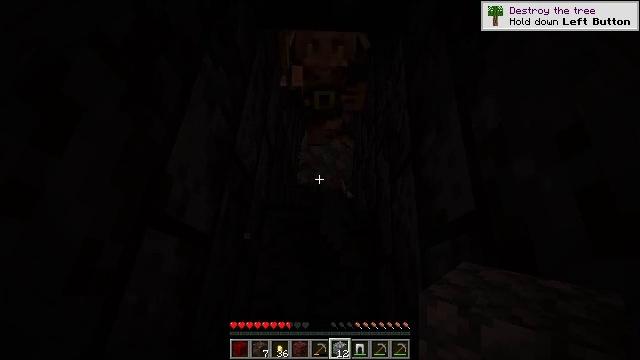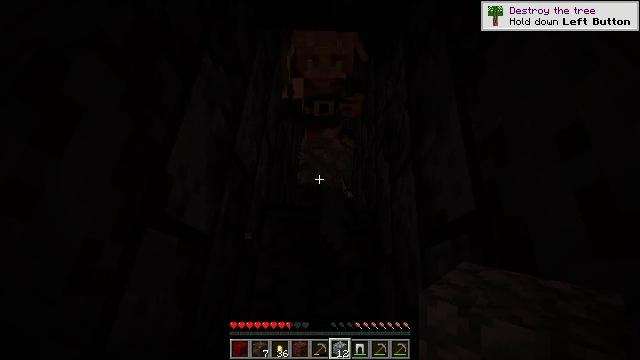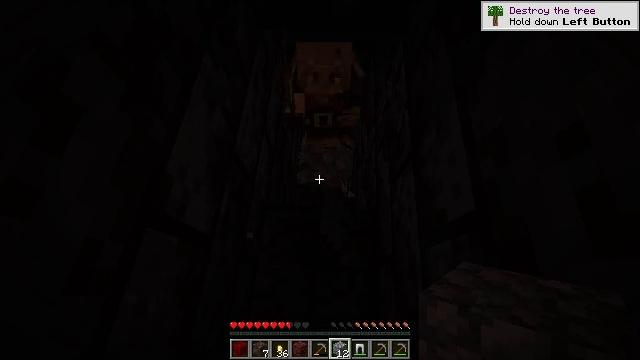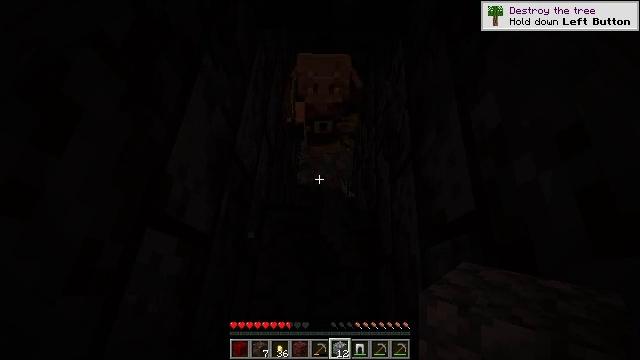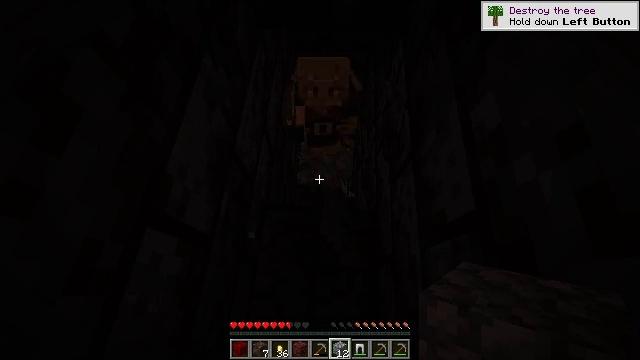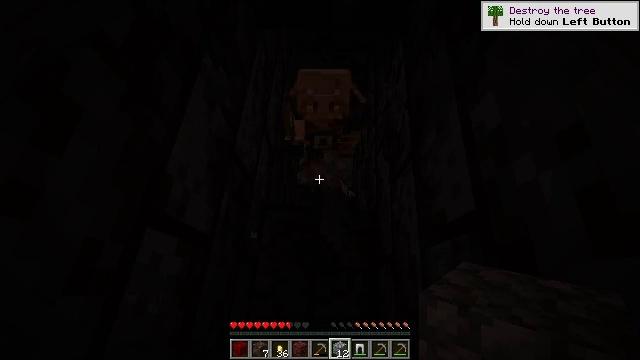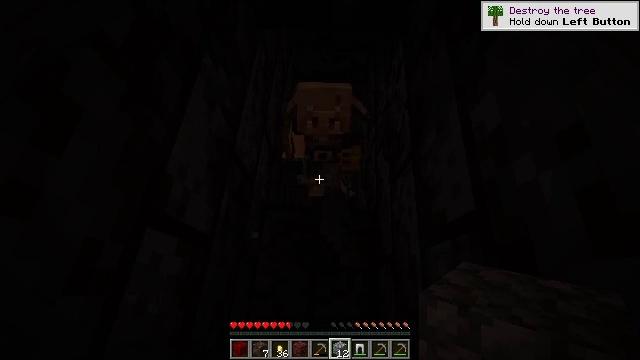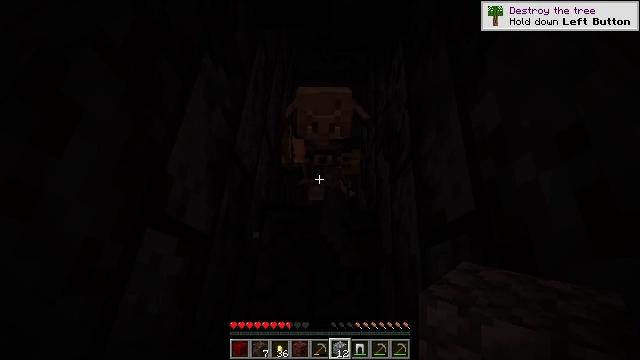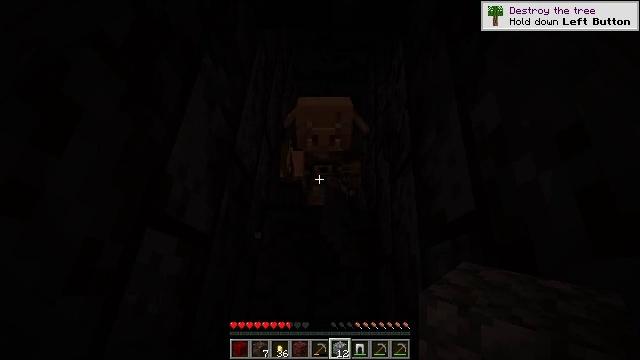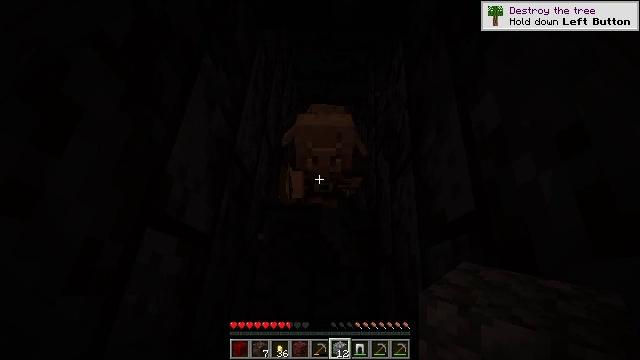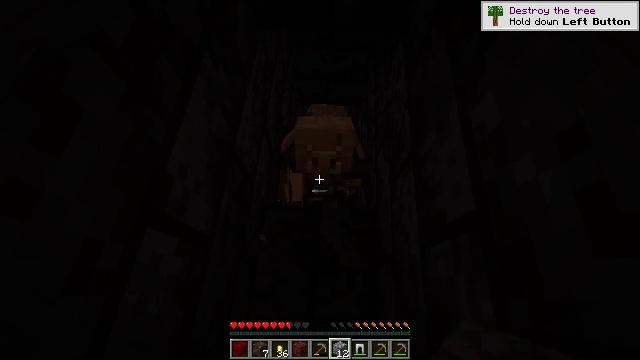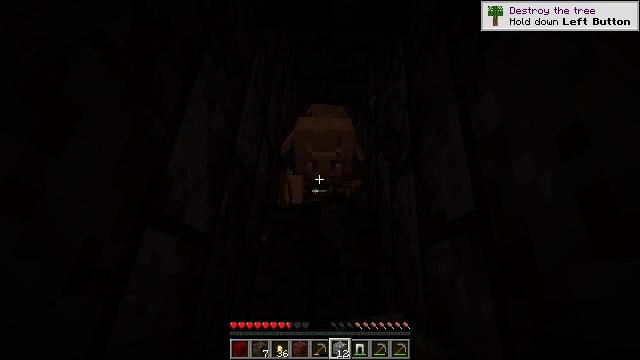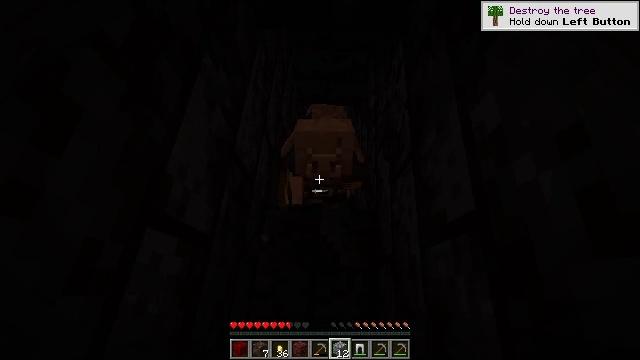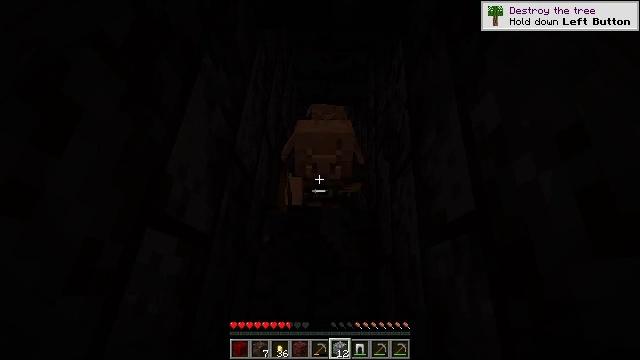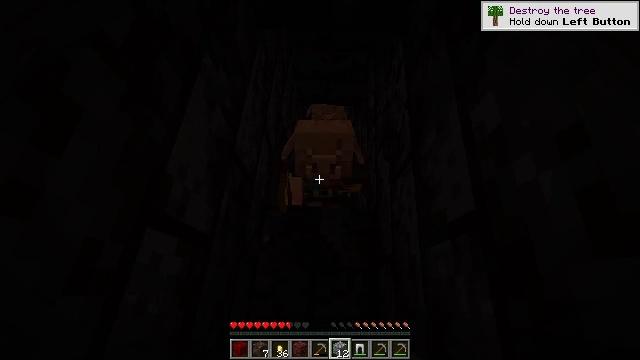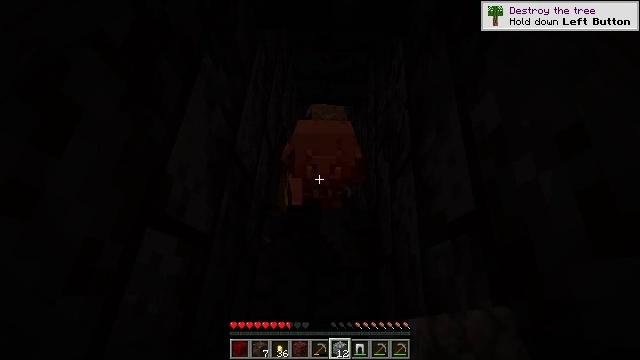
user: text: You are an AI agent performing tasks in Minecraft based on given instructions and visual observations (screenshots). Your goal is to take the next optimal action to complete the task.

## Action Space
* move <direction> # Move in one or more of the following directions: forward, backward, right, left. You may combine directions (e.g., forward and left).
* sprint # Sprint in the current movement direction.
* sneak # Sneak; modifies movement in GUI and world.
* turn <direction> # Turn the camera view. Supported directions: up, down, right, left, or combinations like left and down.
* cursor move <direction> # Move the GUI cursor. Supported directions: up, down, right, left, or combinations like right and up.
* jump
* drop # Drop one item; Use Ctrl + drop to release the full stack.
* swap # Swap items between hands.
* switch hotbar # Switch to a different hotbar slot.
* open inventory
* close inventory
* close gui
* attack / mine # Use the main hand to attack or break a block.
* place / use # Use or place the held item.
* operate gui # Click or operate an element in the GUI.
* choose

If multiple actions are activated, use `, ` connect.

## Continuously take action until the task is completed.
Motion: motion action
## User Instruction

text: Kill hostile mobs.
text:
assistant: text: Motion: sneak
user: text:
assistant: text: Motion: sneak
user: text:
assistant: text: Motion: sneak
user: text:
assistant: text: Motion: sneak
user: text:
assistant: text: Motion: sneak
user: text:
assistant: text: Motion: sneak
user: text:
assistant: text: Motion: sneak
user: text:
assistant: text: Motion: sneak
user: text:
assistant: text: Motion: sneak
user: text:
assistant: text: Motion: sneak, attack / mine
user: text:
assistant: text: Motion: sneak, attack / mine
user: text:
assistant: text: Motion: sneak, attack / mine
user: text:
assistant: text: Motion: sneak, attack / mine
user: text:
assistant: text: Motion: sneak
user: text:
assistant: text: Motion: sneak
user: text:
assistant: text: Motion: sneak
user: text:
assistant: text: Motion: sneak
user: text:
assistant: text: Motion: sneak
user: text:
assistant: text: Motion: sneak
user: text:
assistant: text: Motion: sneak
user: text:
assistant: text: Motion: sneak
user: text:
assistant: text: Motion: sneak
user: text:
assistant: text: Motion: sneak
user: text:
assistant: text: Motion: sneak
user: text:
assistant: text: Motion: sneak
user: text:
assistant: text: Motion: sneak
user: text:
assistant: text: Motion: sneak
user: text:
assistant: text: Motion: sneak
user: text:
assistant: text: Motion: sneak
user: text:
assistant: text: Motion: sneak